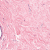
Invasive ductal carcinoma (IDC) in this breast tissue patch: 0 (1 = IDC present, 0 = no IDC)